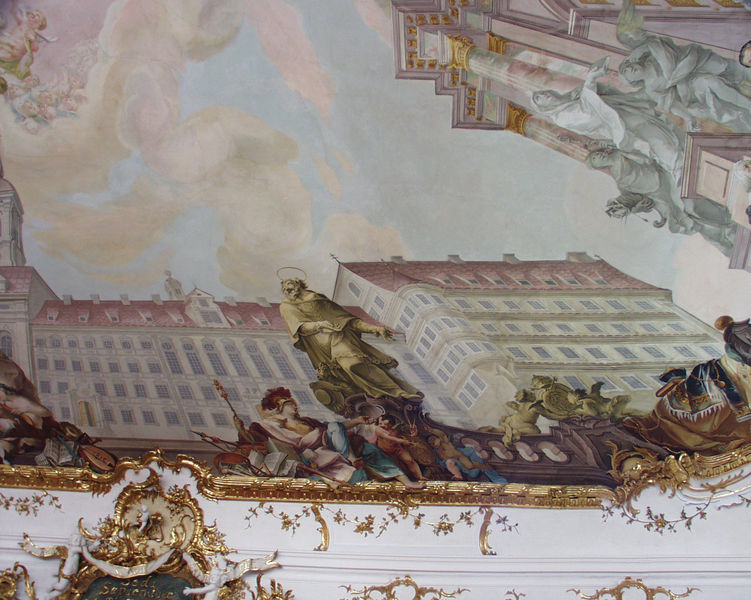
Titel: Ansicht Dillingen (Ausschnitt)
Künstler: Johann Anwander
Standort: Dillingen
Institution: Goldener Saal
Schlagwörter: blau, blätter, himmel, mann, weiß, wolken, frauen, menschen, stadt, fenster, marmor, schmuck, säule, säulen, ausblick, dach, gebäude, haus, rot, schloss, malerei, architektur, barock, rahmen, sockel, stein, bild, verzerrung, häuser, kirche, figur, gold, decke, gewänder, girlande, rokoko, rosa, pferd, engel, ranken, statue, sattel, fassade, perspektive, dächer, lila, violett, platz, grisaille, saal, figuren, kuppel, detail, ornamente, verzierung, wandgemälde, stuck, foto, berlin, gewölbe, höhe, bayern, kloster, münchen, balustrade, dom, himmeö, soldat, waffe, helm, allegorie, kapitelle, kapitell, fries, heiligenschein, gesims, statuen, nimbus, christus, untersicht, residenz, krieger, heiliger, tempel, heilige, deckengemälde, fresko, mandoline, heilig, putten, maria, illusion, putti, täuschung, verzierungen, fresco, standbild, kirce, bauwerk, verziehrung, deckenmalerei, tonnengewölbe, wölbung, froschperspektive, kamel, balluster, karlsruhe, rocaille, augsburg, stuttgart, freske, tiepolo, scheinarchitektur, deckenfresko, balsustrade, deckenfresco, dillingen, scheinhimmel, disotto in su, muschelformen, studienkirche, jesuitenkloster, kirche#, goild, ceke, verziehrunf